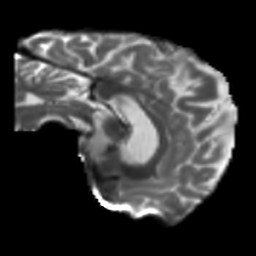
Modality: T2w
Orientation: sagittal
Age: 49
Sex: male
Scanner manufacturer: siemens
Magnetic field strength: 3 T
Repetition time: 5.25 s
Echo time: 0.08 s